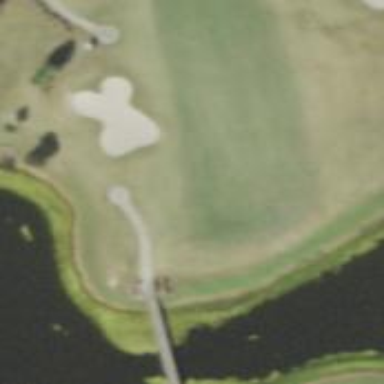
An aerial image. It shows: Path designated for golf carts.